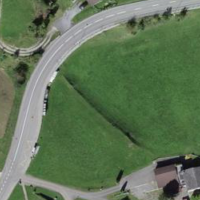
EUNIS habitat code: 24
Species observed at this site:
Milvus milvus